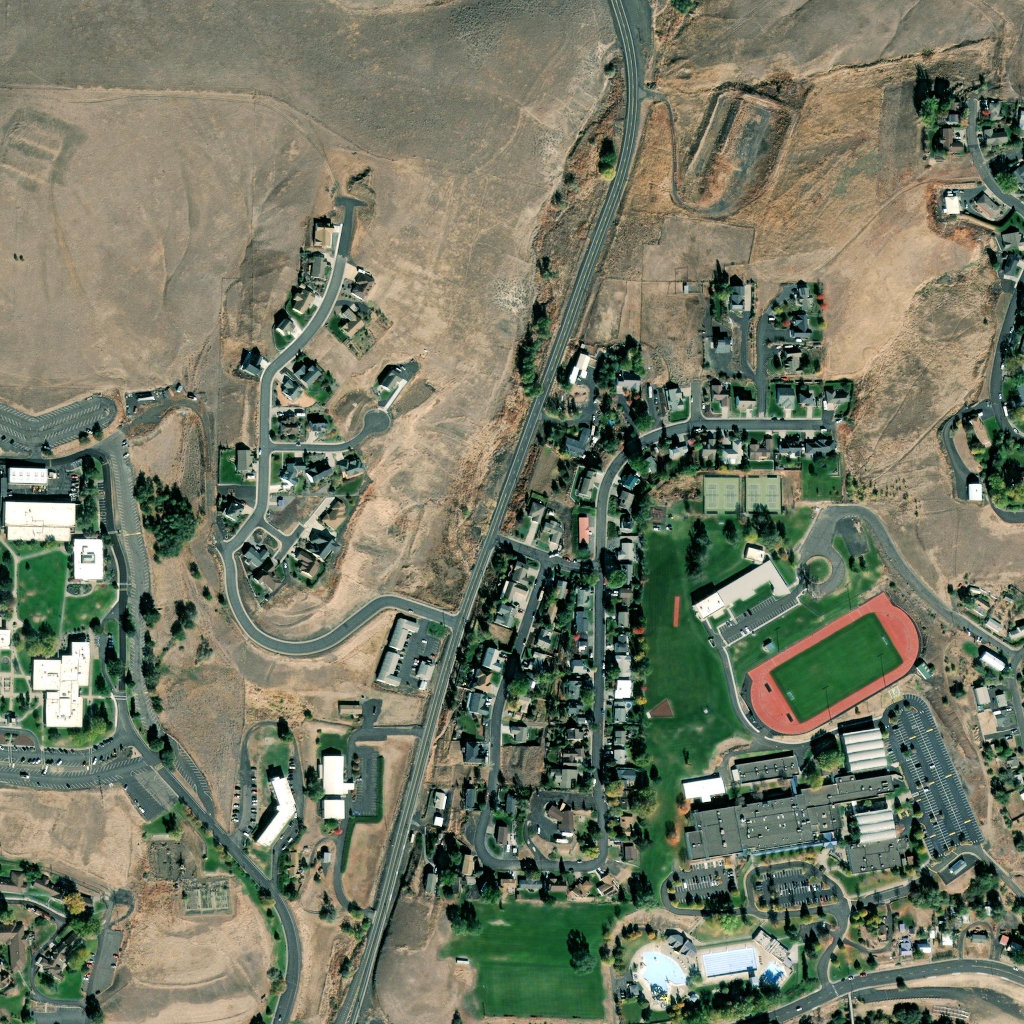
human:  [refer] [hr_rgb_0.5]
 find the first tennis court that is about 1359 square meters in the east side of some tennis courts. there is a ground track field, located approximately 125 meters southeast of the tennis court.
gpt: <box>[[72, 46, 76, 50, 0]]</box>